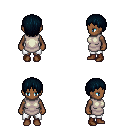
a pixel art fantasy rpg character, female body template, human, dark skin, white tunic, white pants, raven plain hairstyle, brown shoes, four views (front, back, left, right), 2x2 character sprite sheet, small pixel art, hard edges, no anti-aliasing